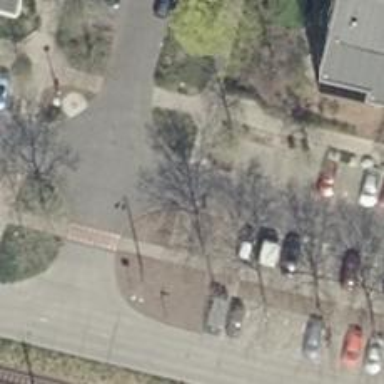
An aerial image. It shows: Concrete sidewalk along the footway.